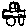
Label: car